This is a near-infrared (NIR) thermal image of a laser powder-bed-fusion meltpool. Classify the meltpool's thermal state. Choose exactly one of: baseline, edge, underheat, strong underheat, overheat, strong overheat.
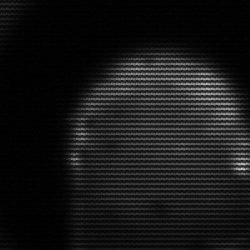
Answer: edge